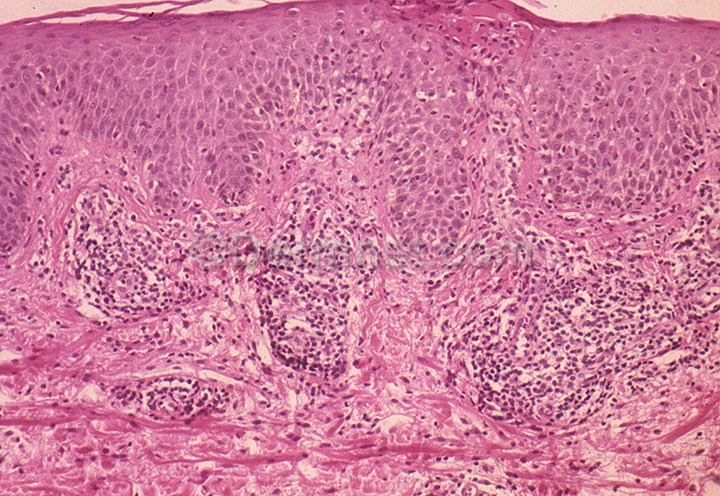
Disease: Psoriasis pictures Lichen Planus and related diseases